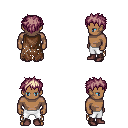
a pixel art fantasy rpg character, male body template, human, dark skin, brown tattered cape, white pants, white blonde bedhead hairstyle, maroon shoes, four views (front, back, left, right), 2x2 character sprite sheet, small pixel art, hard edges, no anti-aliasing